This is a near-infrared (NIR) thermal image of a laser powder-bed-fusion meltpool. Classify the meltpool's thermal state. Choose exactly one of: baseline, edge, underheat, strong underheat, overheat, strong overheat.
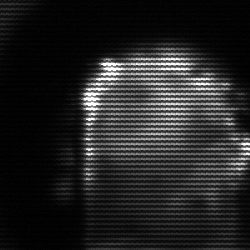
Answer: baseline